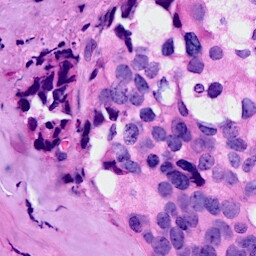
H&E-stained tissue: Breast